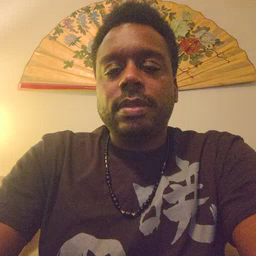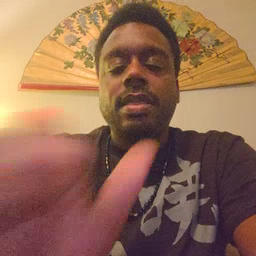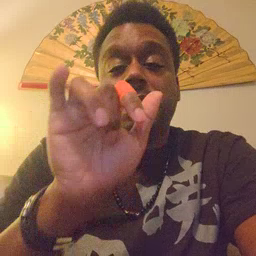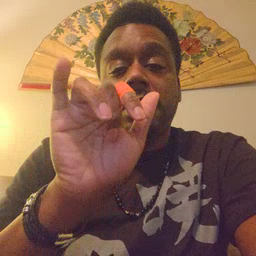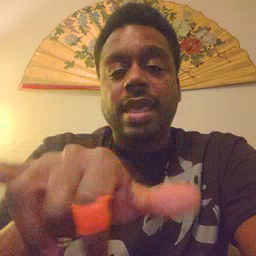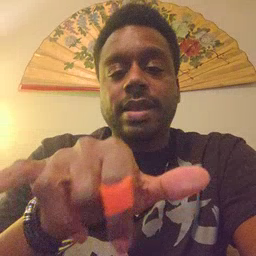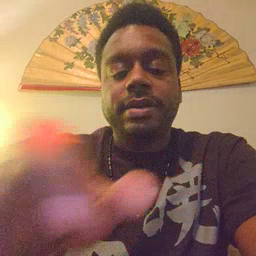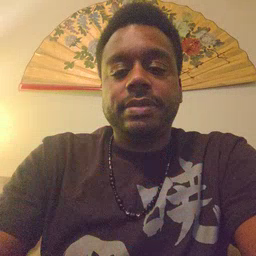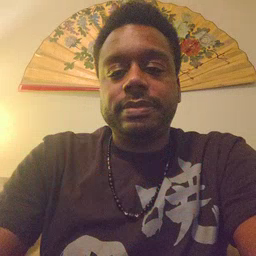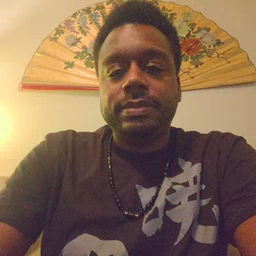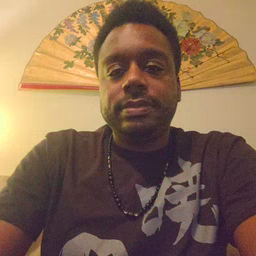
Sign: that